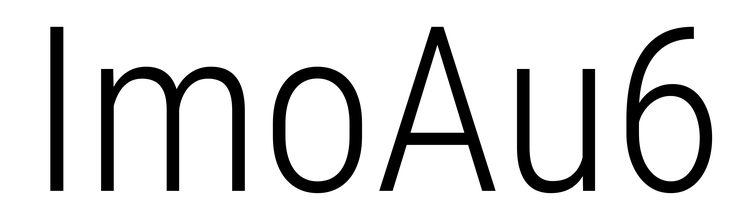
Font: Roboto_Condensed_Light